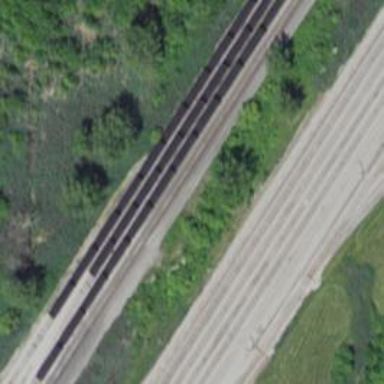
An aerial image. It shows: Railway spur service.